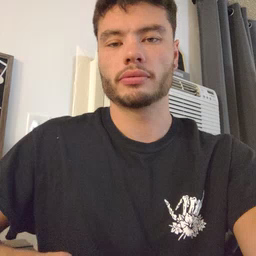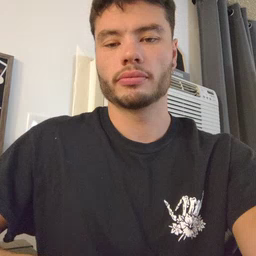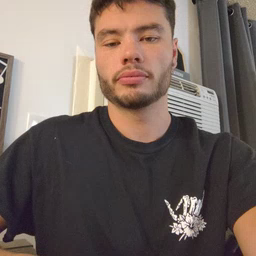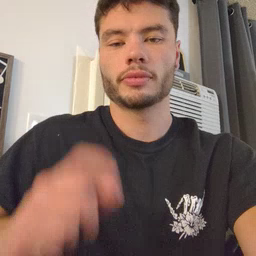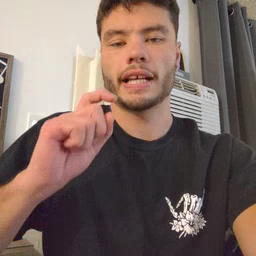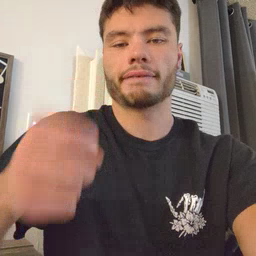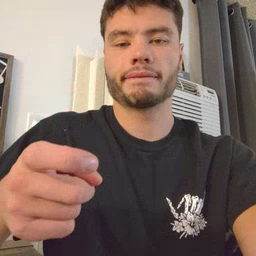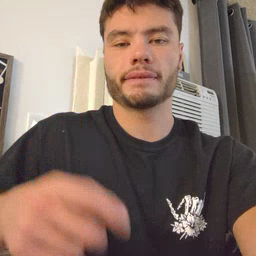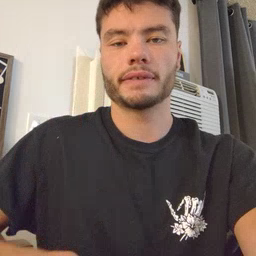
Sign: gift